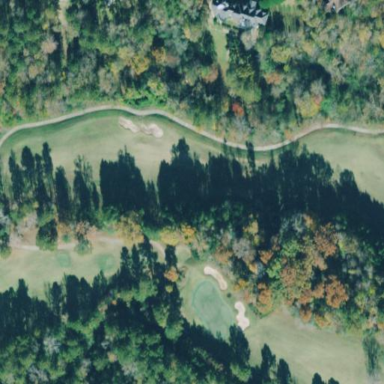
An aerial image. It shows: Golf fairway surrounded by grass.